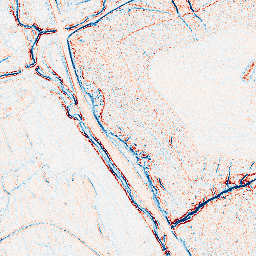
Category: edge_preserving
Decomposition family: bilateral
Decomposition parameters: d: 5
sigma_color: 50
sigma_space: 100
Upsampling method: cubic_catmull_rom
Upsampling parameters: scale: 4
Upsampling scale: 4